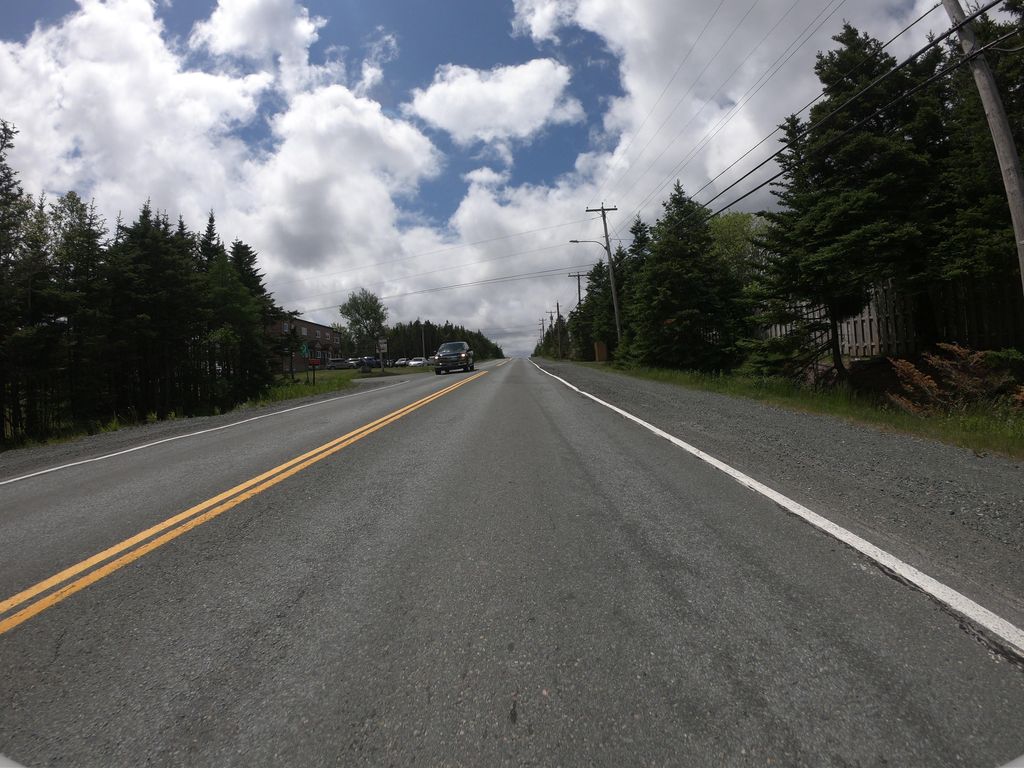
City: st_johns